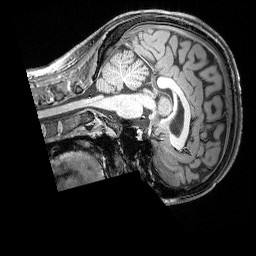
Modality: T1w
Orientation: sagittal
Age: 24
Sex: female
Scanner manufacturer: siemens
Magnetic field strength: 3 T
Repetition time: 2.3 s
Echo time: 0.00324 s